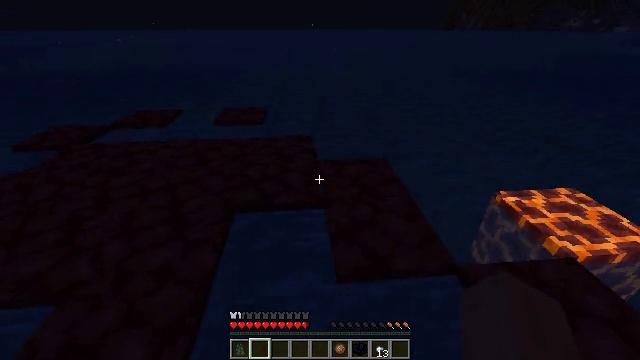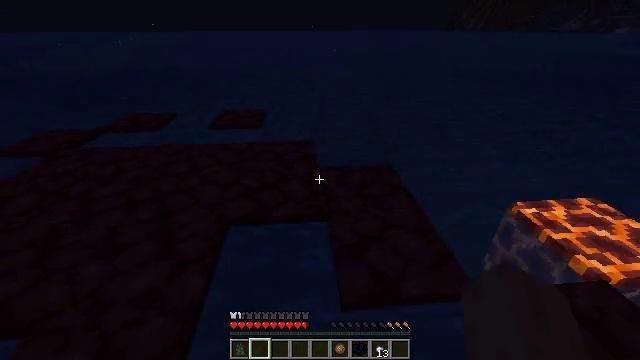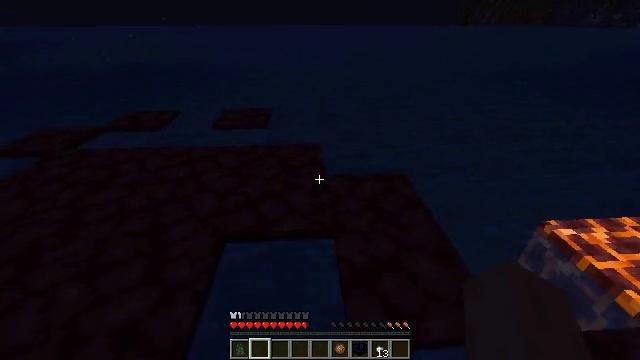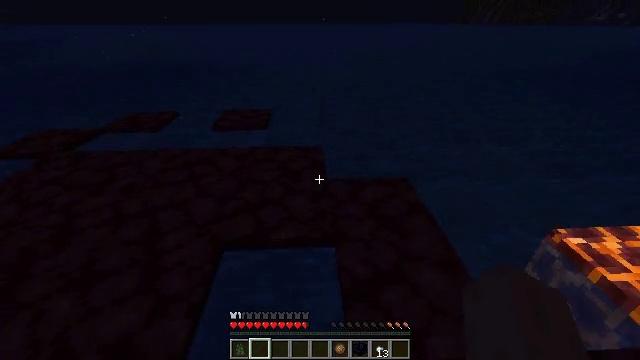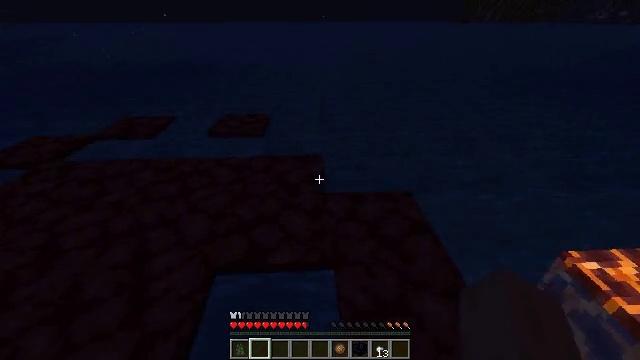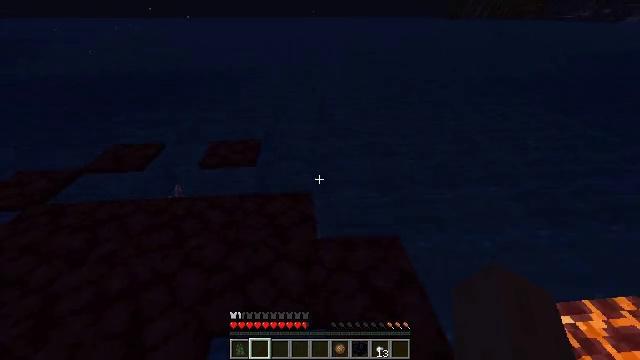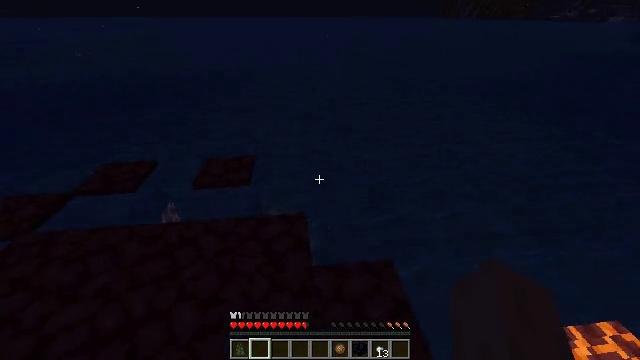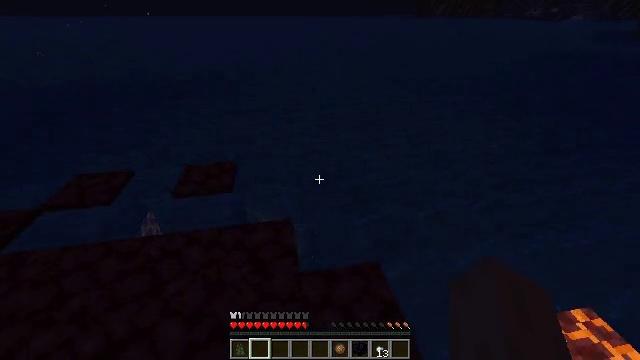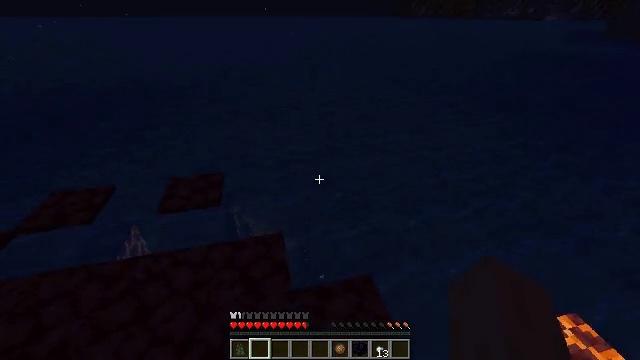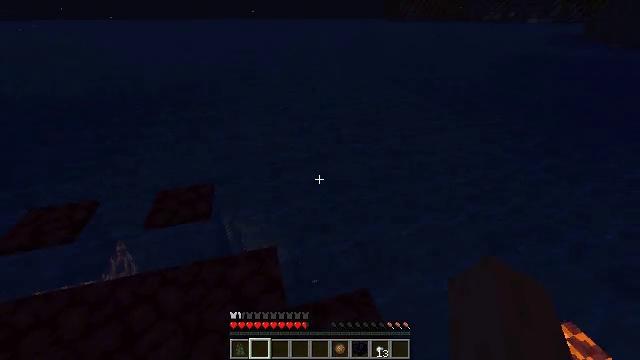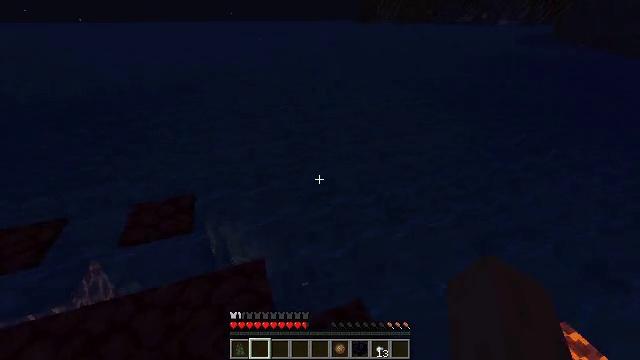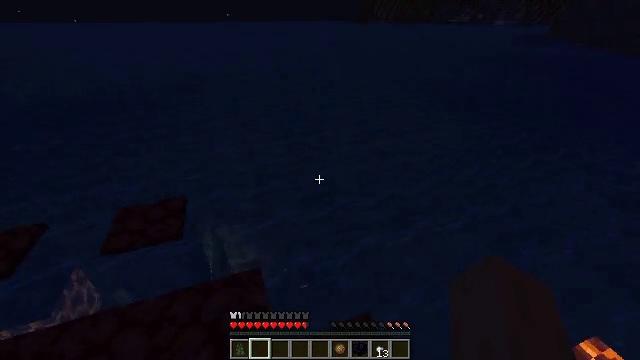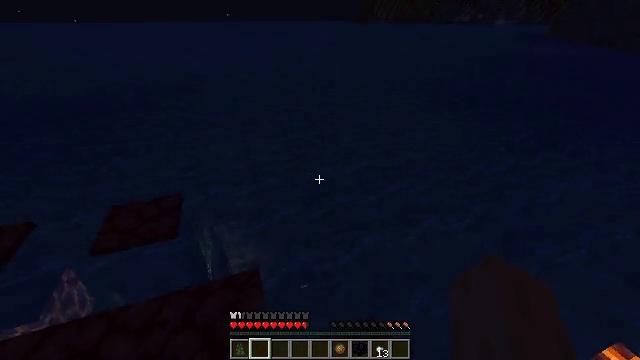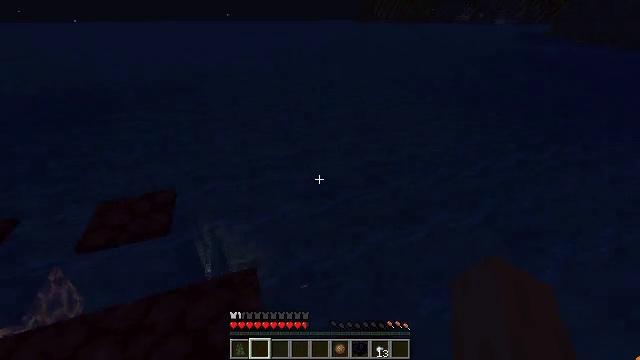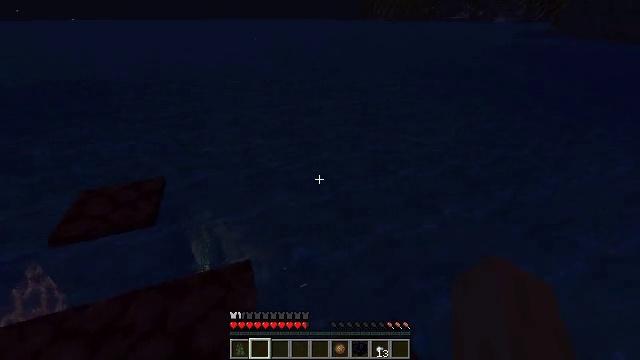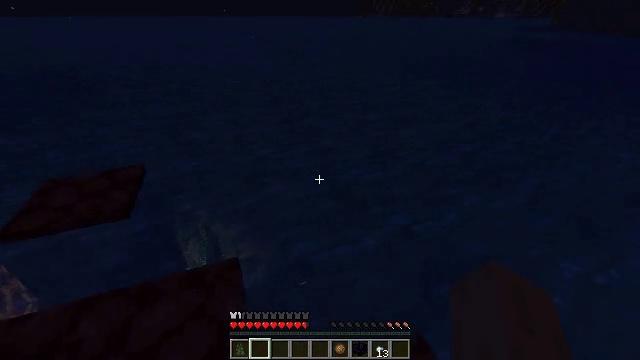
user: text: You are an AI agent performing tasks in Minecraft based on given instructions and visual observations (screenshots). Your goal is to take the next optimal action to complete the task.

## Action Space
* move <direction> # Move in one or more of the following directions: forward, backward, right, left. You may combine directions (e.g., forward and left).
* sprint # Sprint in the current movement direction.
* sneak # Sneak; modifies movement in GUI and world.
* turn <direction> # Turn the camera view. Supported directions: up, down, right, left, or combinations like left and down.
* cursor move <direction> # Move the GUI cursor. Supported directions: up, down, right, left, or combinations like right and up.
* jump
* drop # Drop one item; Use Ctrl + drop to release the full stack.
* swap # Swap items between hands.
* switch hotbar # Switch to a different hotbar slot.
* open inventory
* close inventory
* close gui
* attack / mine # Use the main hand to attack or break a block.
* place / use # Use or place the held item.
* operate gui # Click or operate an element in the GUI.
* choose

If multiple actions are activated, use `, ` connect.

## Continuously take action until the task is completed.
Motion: motion action
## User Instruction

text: Attack the sea lantern to retrieve it.
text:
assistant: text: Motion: move forward
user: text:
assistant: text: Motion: move forward, turn left
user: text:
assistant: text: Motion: move forward
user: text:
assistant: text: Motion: move forward, jump
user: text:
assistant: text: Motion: move forward, turn right and down, jump
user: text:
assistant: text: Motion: move forward, turn right, jump
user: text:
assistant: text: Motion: move forward, turn right, jump
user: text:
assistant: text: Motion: move forward, turn right, jump
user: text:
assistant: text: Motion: move forward, turn right, jump
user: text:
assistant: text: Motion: move forward, turn right, jump
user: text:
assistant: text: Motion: move forward, jump
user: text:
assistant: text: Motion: move forward, jump
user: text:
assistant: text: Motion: move forward
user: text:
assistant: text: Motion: move forward
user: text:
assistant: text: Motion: move forward
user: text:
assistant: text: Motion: turn right and down
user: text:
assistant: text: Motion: turn right and down
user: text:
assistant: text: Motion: turn right and down
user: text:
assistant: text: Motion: turn down
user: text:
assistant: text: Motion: turn down
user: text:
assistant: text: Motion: turn down
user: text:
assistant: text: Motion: no_op
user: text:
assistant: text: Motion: turn down
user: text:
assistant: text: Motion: no_op
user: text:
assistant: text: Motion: move forward, turn left
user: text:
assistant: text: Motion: move forward, turn left
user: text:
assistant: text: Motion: move forward, turn left
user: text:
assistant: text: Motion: move forward, turn left
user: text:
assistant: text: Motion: move forward, turn left
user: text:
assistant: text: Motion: move forward, turn left